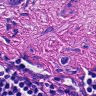
Metastatic tissue present: yes